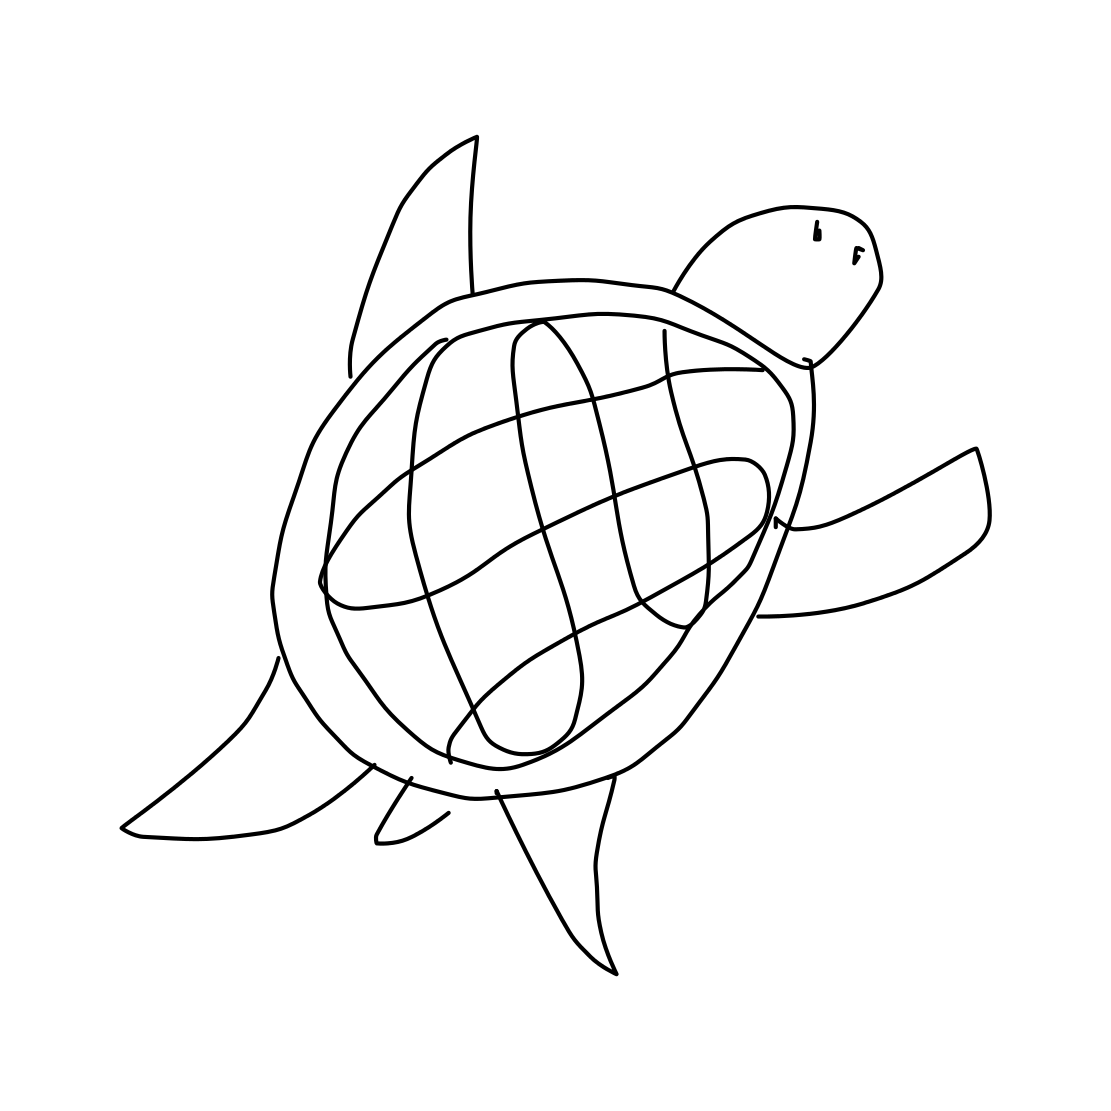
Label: sea turtle